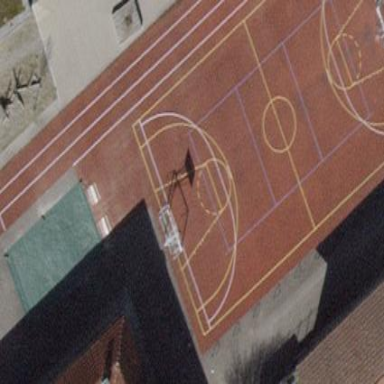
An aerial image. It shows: Basketball court located in leisure land pitch.